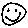
Label: smiley face